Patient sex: F
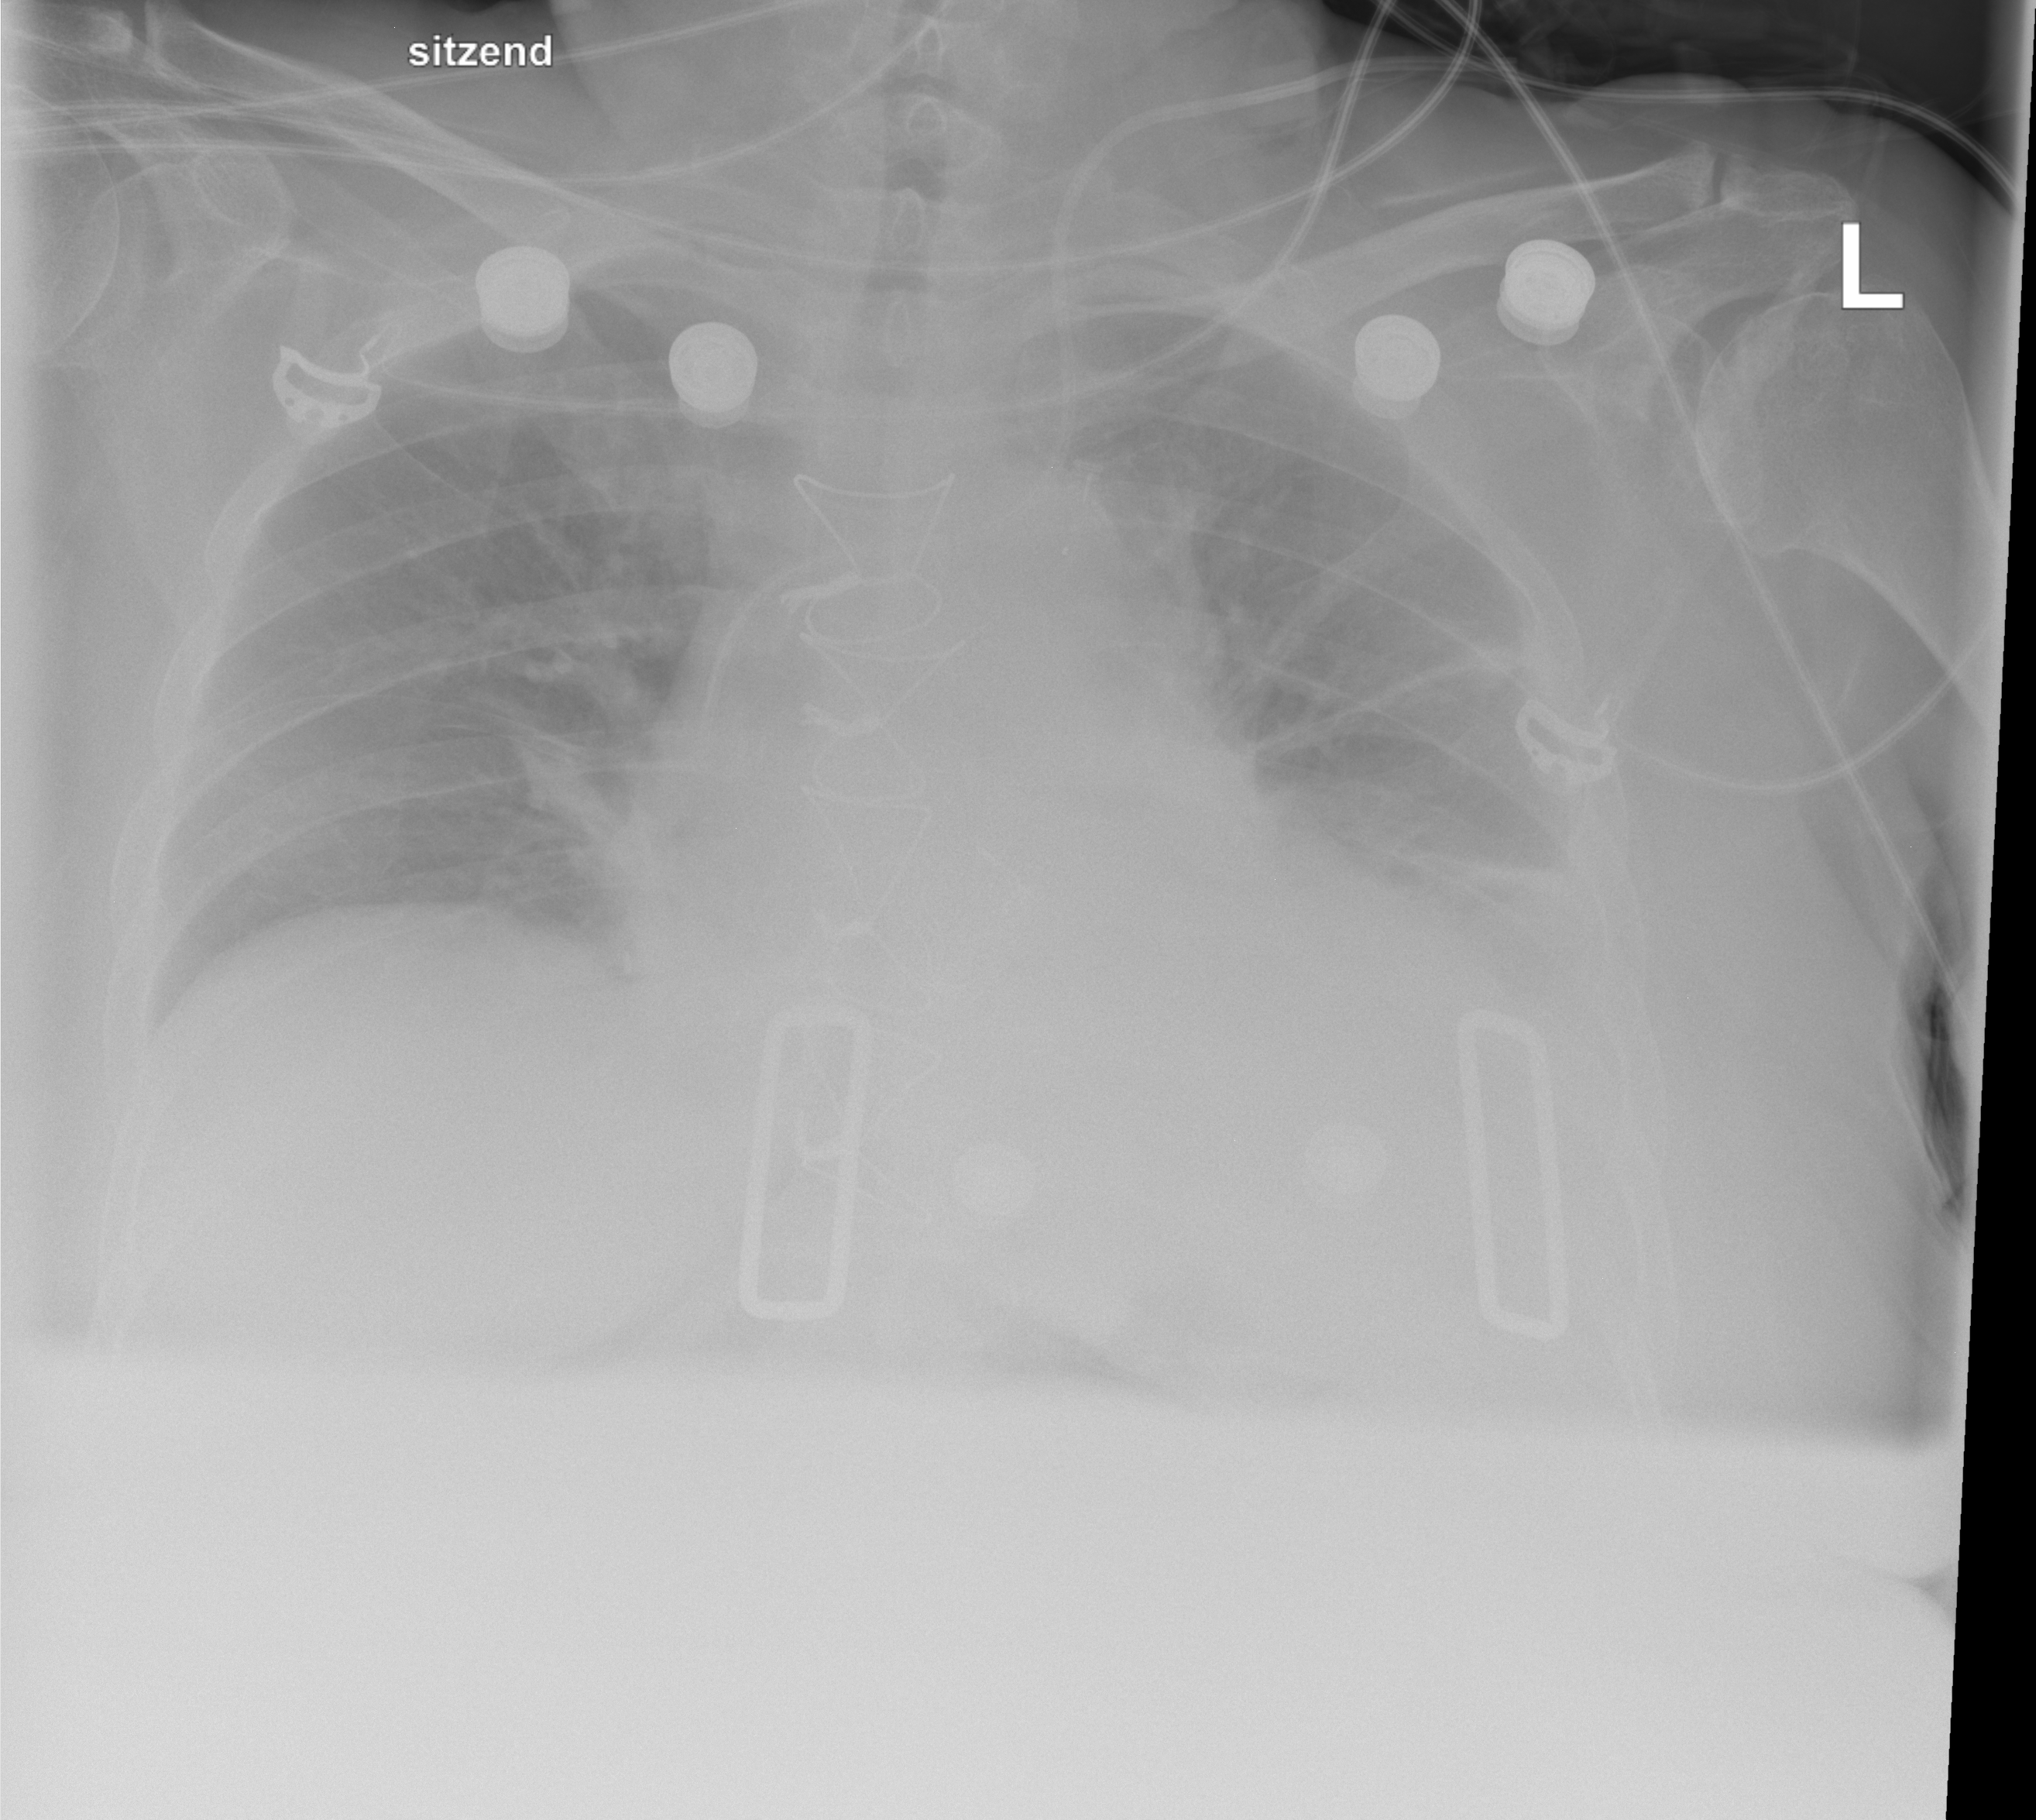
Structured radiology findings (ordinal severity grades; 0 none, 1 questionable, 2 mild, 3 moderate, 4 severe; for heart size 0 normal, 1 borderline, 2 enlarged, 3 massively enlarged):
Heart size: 0
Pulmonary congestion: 0
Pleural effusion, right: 0
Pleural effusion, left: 2
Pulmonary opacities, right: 0
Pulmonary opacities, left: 0
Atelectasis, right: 0
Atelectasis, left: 2